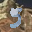
Label: 5